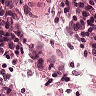
Metastatic tissue present: no